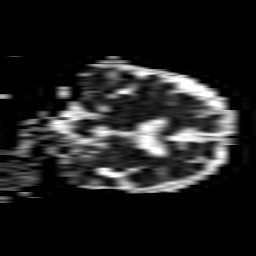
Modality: ADC
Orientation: coronal
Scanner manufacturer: philips
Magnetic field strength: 1.5 T
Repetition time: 3.635 s
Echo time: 0.07155 s